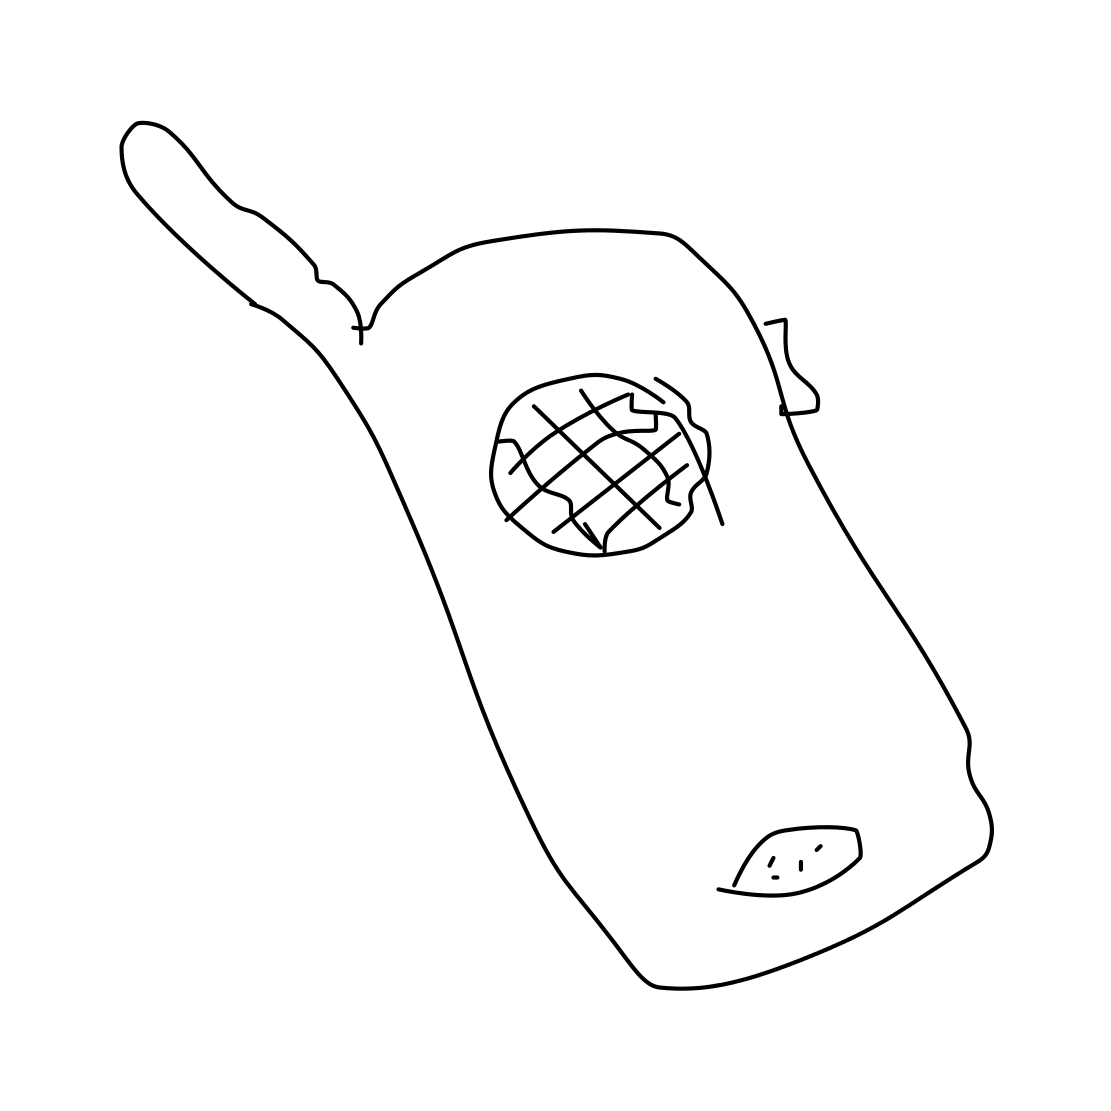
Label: walkie talkie